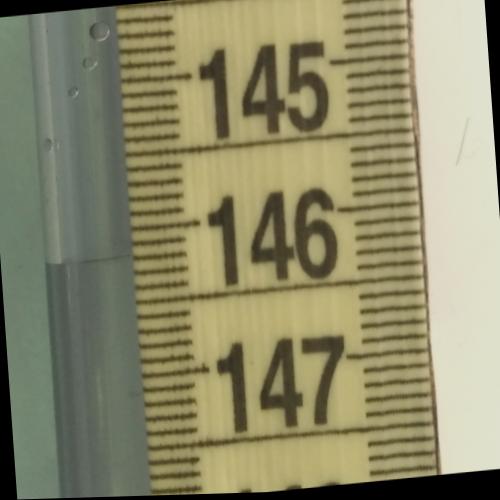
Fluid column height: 146.2 cm